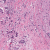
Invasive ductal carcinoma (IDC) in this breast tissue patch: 1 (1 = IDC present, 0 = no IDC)